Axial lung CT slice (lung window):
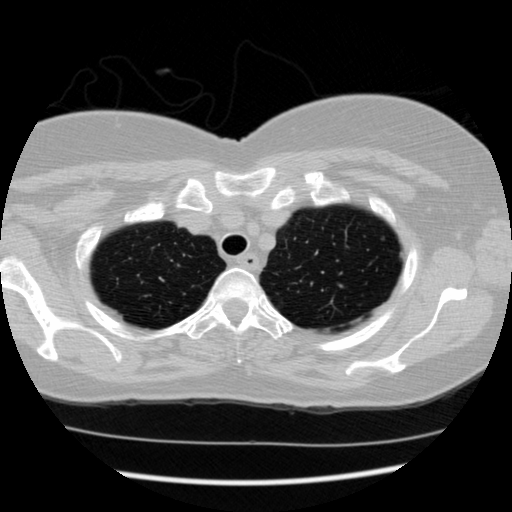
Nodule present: no